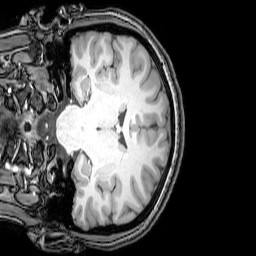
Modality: T1w
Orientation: coronal
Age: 22
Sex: female
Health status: healthy
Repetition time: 0.081 s
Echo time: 0.037 s